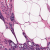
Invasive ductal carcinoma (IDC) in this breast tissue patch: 0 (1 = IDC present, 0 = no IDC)